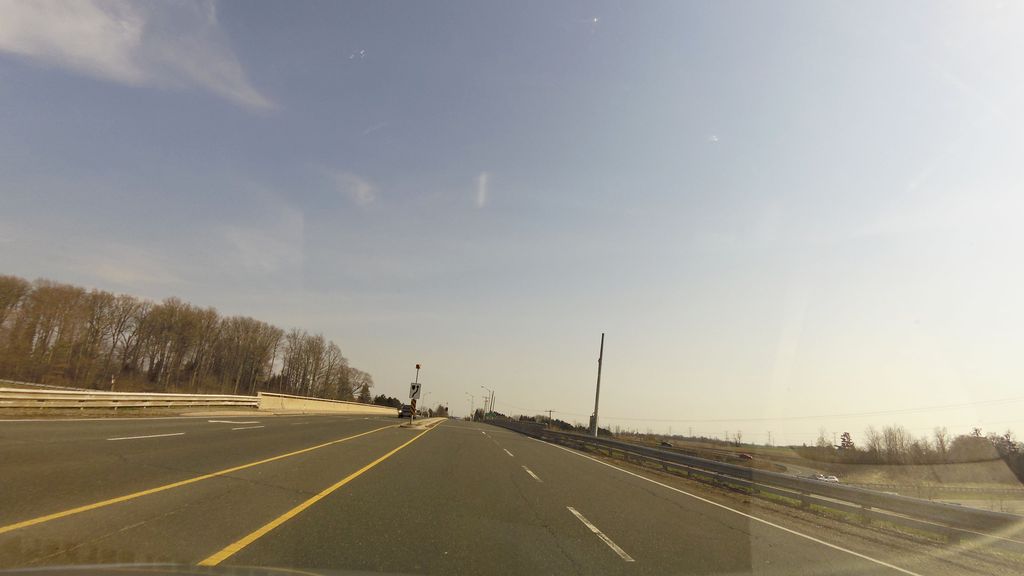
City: hamilton